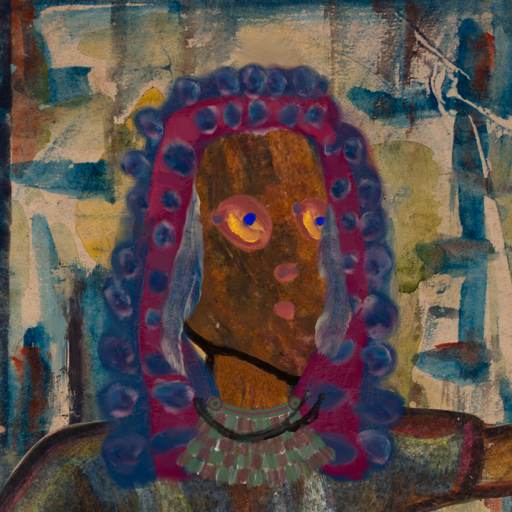
Background: Orphan, Head And Neck Side: Mosgoul, Face Side: Mother_And_Son_Son, Bust: Mosgoul, Hair Side: Hill_Girl, Head Accessory: Blank, Second Necklace: After_Raid, Necklace: Orphan, Baby: Blank